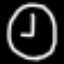
Label: clock